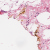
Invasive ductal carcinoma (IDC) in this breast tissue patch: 0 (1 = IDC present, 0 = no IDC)